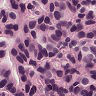
Metastatic tissue present: yes